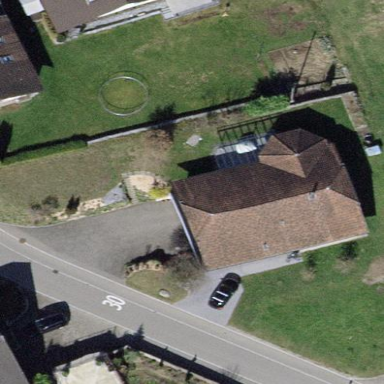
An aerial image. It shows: House with half-hipped roof shape.